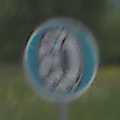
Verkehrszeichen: SchneekettenVorgeschrieben
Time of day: Midday
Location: Outdoor (RoadRail)
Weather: PartlyCloudy
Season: NotSpecified
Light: Natural